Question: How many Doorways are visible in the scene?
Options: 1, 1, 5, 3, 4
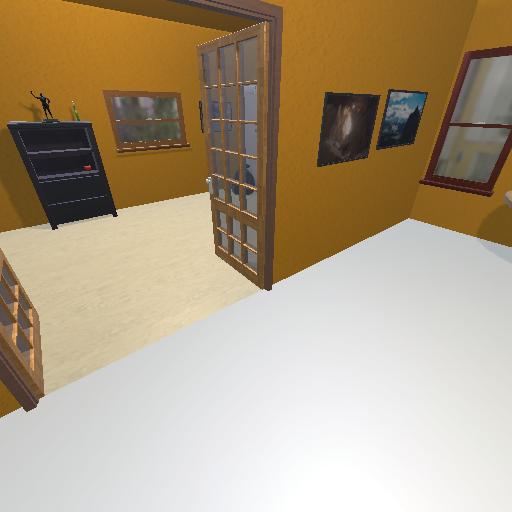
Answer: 1